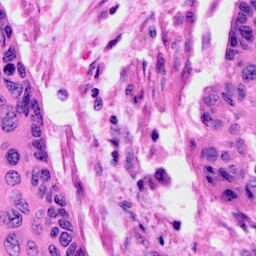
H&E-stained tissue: Cervix